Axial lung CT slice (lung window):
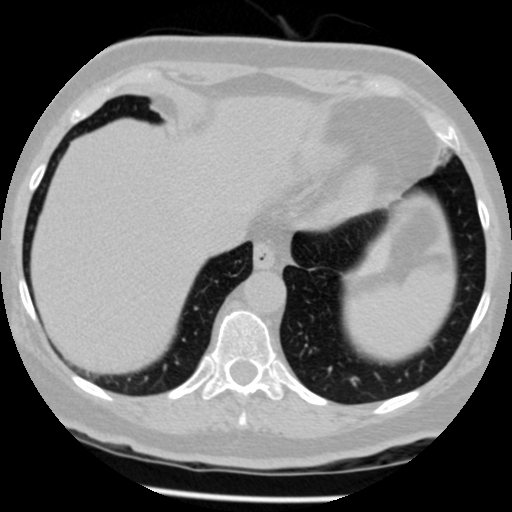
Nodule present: no